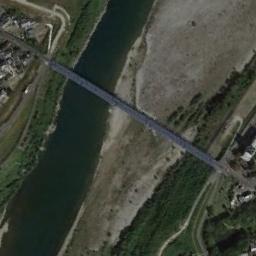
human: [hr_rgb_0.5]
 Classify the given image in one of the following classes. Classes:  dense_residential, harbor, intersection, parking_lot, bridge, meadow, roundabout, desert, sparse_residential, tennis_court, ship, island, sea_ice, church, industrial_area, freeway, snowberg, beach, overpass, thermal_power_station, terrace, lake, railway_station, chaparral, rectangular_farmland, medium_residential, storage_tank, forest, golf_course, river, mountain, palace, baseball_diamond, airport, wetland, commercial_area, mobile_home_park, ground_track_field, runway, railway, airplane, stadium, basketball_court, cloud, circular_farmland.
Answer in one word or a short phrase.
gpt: bridge